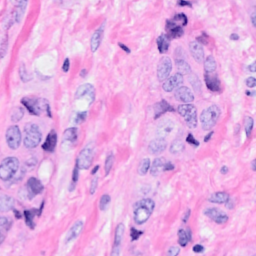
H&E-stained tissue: Breast